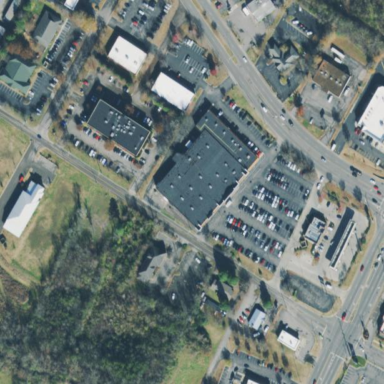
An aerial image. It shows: Retail building.